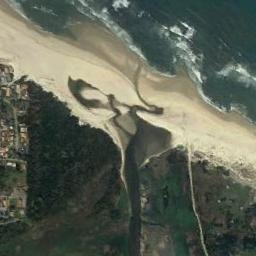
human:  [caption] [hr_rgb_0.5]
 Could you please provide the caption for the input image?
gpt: There are many dense houses by the beach .

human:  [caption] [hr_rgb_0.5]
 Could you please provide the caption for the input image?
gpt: Black-green vegetation, Light yellow sand beach, And deep green sea .

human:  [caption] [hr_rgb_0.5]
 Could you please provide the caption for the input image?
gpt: The beach with white sand and the land next to the beach is covered with some green plants .

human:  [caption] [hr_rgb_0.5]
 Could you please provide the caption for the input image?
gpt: There are many buildings and trees beside the beach .

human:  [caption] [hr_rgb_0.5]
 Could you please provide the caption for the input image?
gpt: The grass is beside the beach .